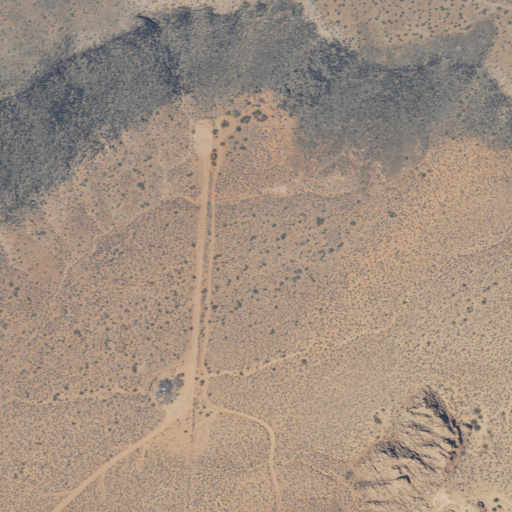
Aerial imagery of depression(s) in Utah named Sand Hollow Draw containing only shrub